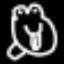
Label: frog